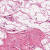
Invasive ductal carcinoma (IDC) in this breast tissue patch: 0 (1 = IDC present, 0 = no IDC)